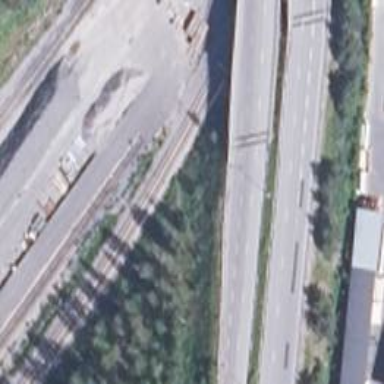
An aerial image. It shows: Bridge along trunk link highway.